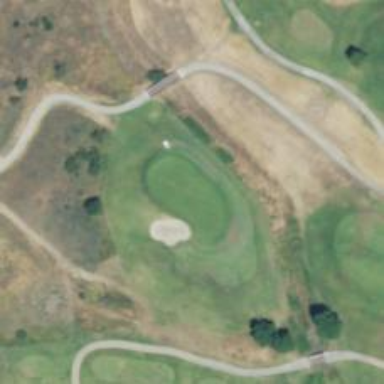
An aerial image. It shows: Golf hole.